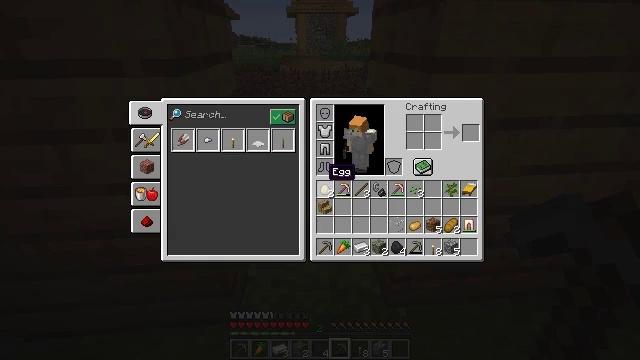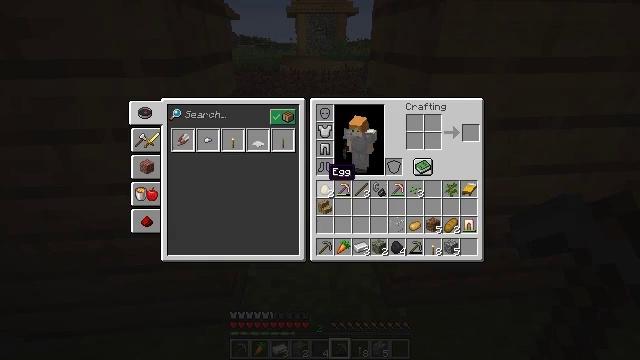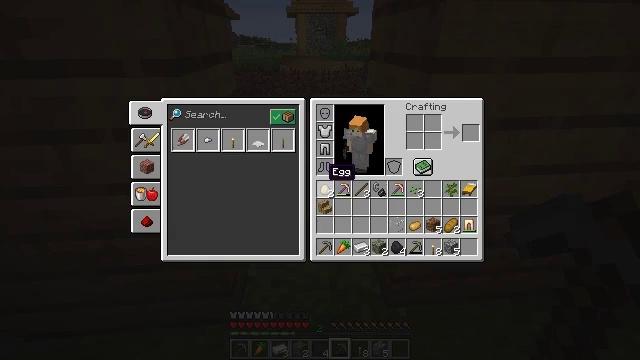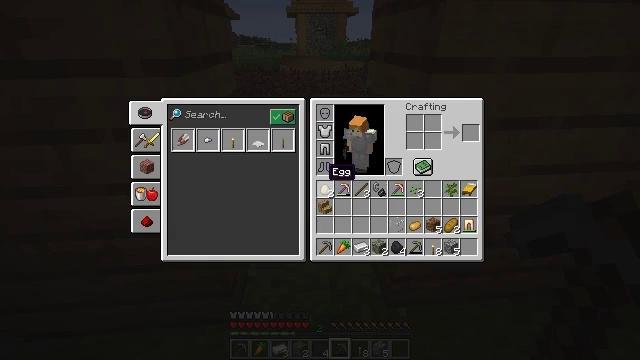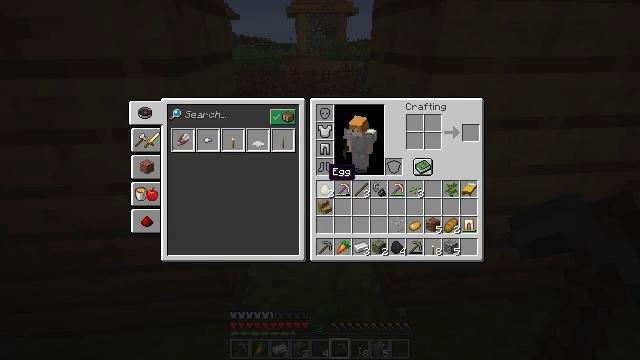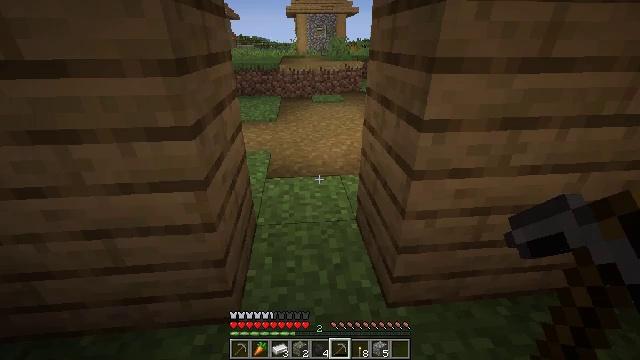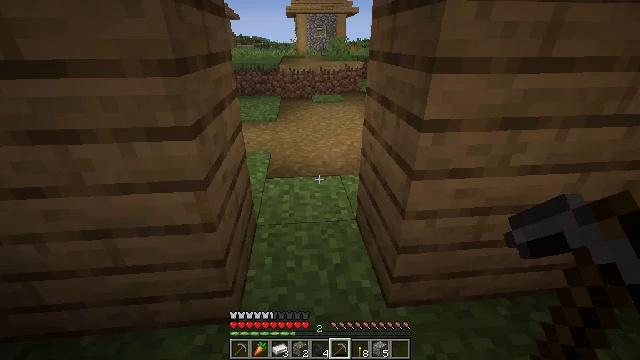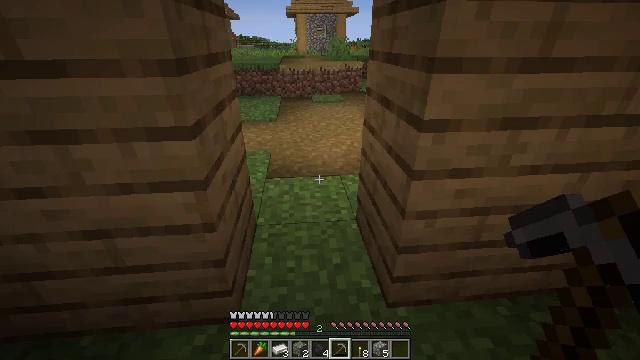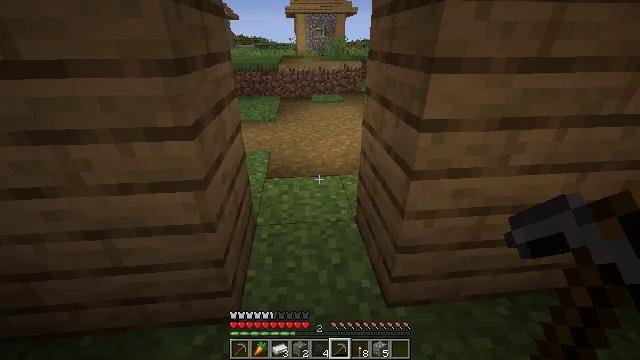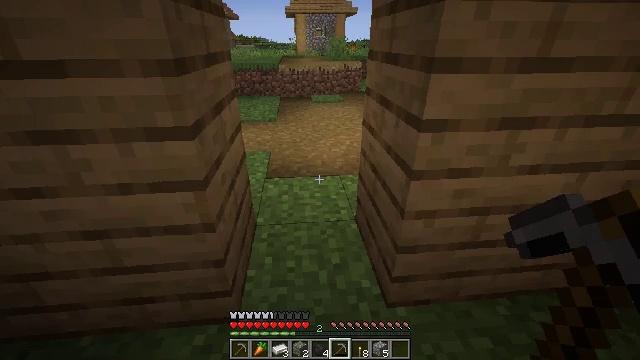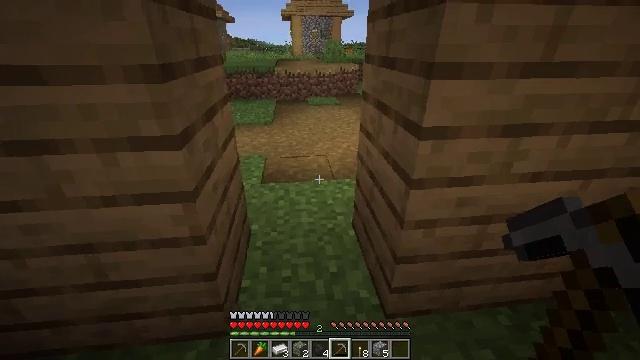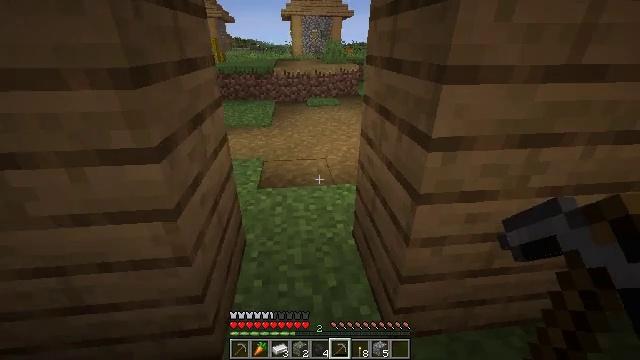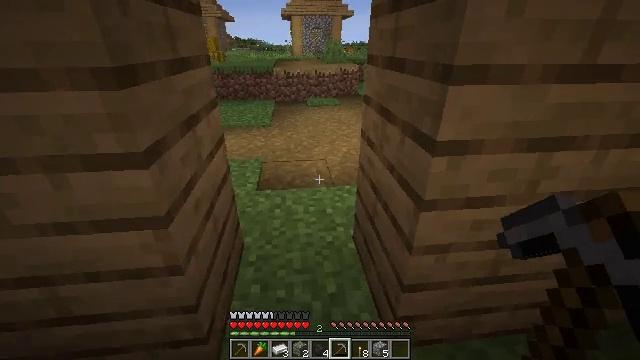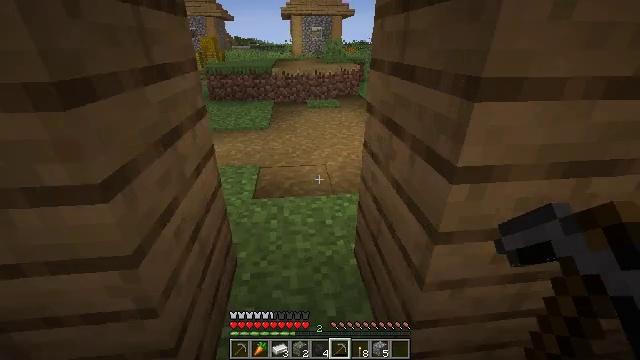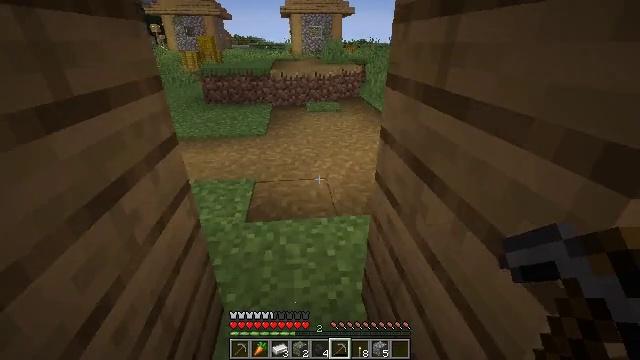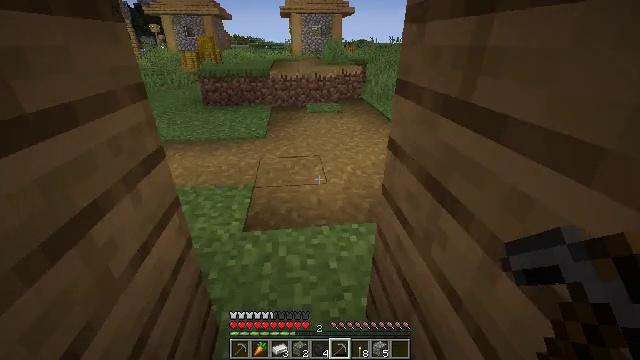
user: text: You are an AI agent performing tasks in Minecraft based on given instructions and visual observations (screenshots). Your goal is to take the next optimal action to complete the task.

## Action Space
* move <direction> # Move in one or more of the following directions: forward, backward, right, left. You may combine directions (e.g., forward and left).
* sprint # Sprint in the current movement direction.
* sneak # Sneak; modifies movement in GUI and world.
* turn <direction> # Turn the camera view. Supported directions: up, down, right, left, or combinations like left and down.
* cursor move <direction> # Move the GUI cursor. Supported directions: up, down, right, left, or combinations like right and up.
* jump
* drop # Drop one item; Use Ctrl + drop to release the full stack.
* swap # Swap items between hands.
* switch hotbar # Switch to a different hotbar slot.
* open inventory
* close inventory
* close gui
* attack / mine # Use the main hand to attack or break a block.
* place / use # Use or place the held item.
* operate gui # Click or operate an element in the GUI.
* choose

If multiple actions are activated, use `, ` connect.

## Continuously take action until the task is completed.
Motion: motion action
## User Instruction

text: Break the existing planks.
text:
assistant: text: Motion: no_op
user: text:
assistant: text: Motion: no_op
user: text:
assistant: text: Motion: no_op
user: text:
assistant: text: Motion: no_op
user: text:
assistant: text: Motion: close inventory
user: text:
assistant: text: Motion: close inventory
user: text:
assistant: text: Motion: close inventory
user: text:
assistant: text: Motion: close inventory
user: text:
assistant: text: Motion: no_op
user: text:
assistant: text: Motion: move forward
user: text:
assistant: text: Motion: move forward
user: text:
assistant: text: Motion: move forward
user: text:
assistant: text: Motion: move forward
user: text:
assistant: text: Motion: move forward
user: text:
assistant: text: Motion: move forward
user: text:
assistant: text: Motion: move forward
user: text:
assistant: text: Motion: move forward
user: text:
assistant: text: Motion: move forward
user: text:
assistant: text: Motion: move forward
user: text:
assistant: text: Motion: move forward
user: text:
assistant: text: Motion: move forward, turn left and down
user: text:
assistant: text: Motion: move forward, turn left and down
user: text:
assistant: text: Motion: move forward, turn left
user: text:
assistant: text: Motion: move forward, turn left
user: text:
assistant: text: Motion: move forward
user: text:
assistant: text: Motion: move forward, turn right and up
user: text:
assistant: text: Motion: move forward
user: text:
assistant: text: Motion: move forward
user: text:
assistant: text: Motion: move forward
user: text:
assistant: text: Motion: move forward